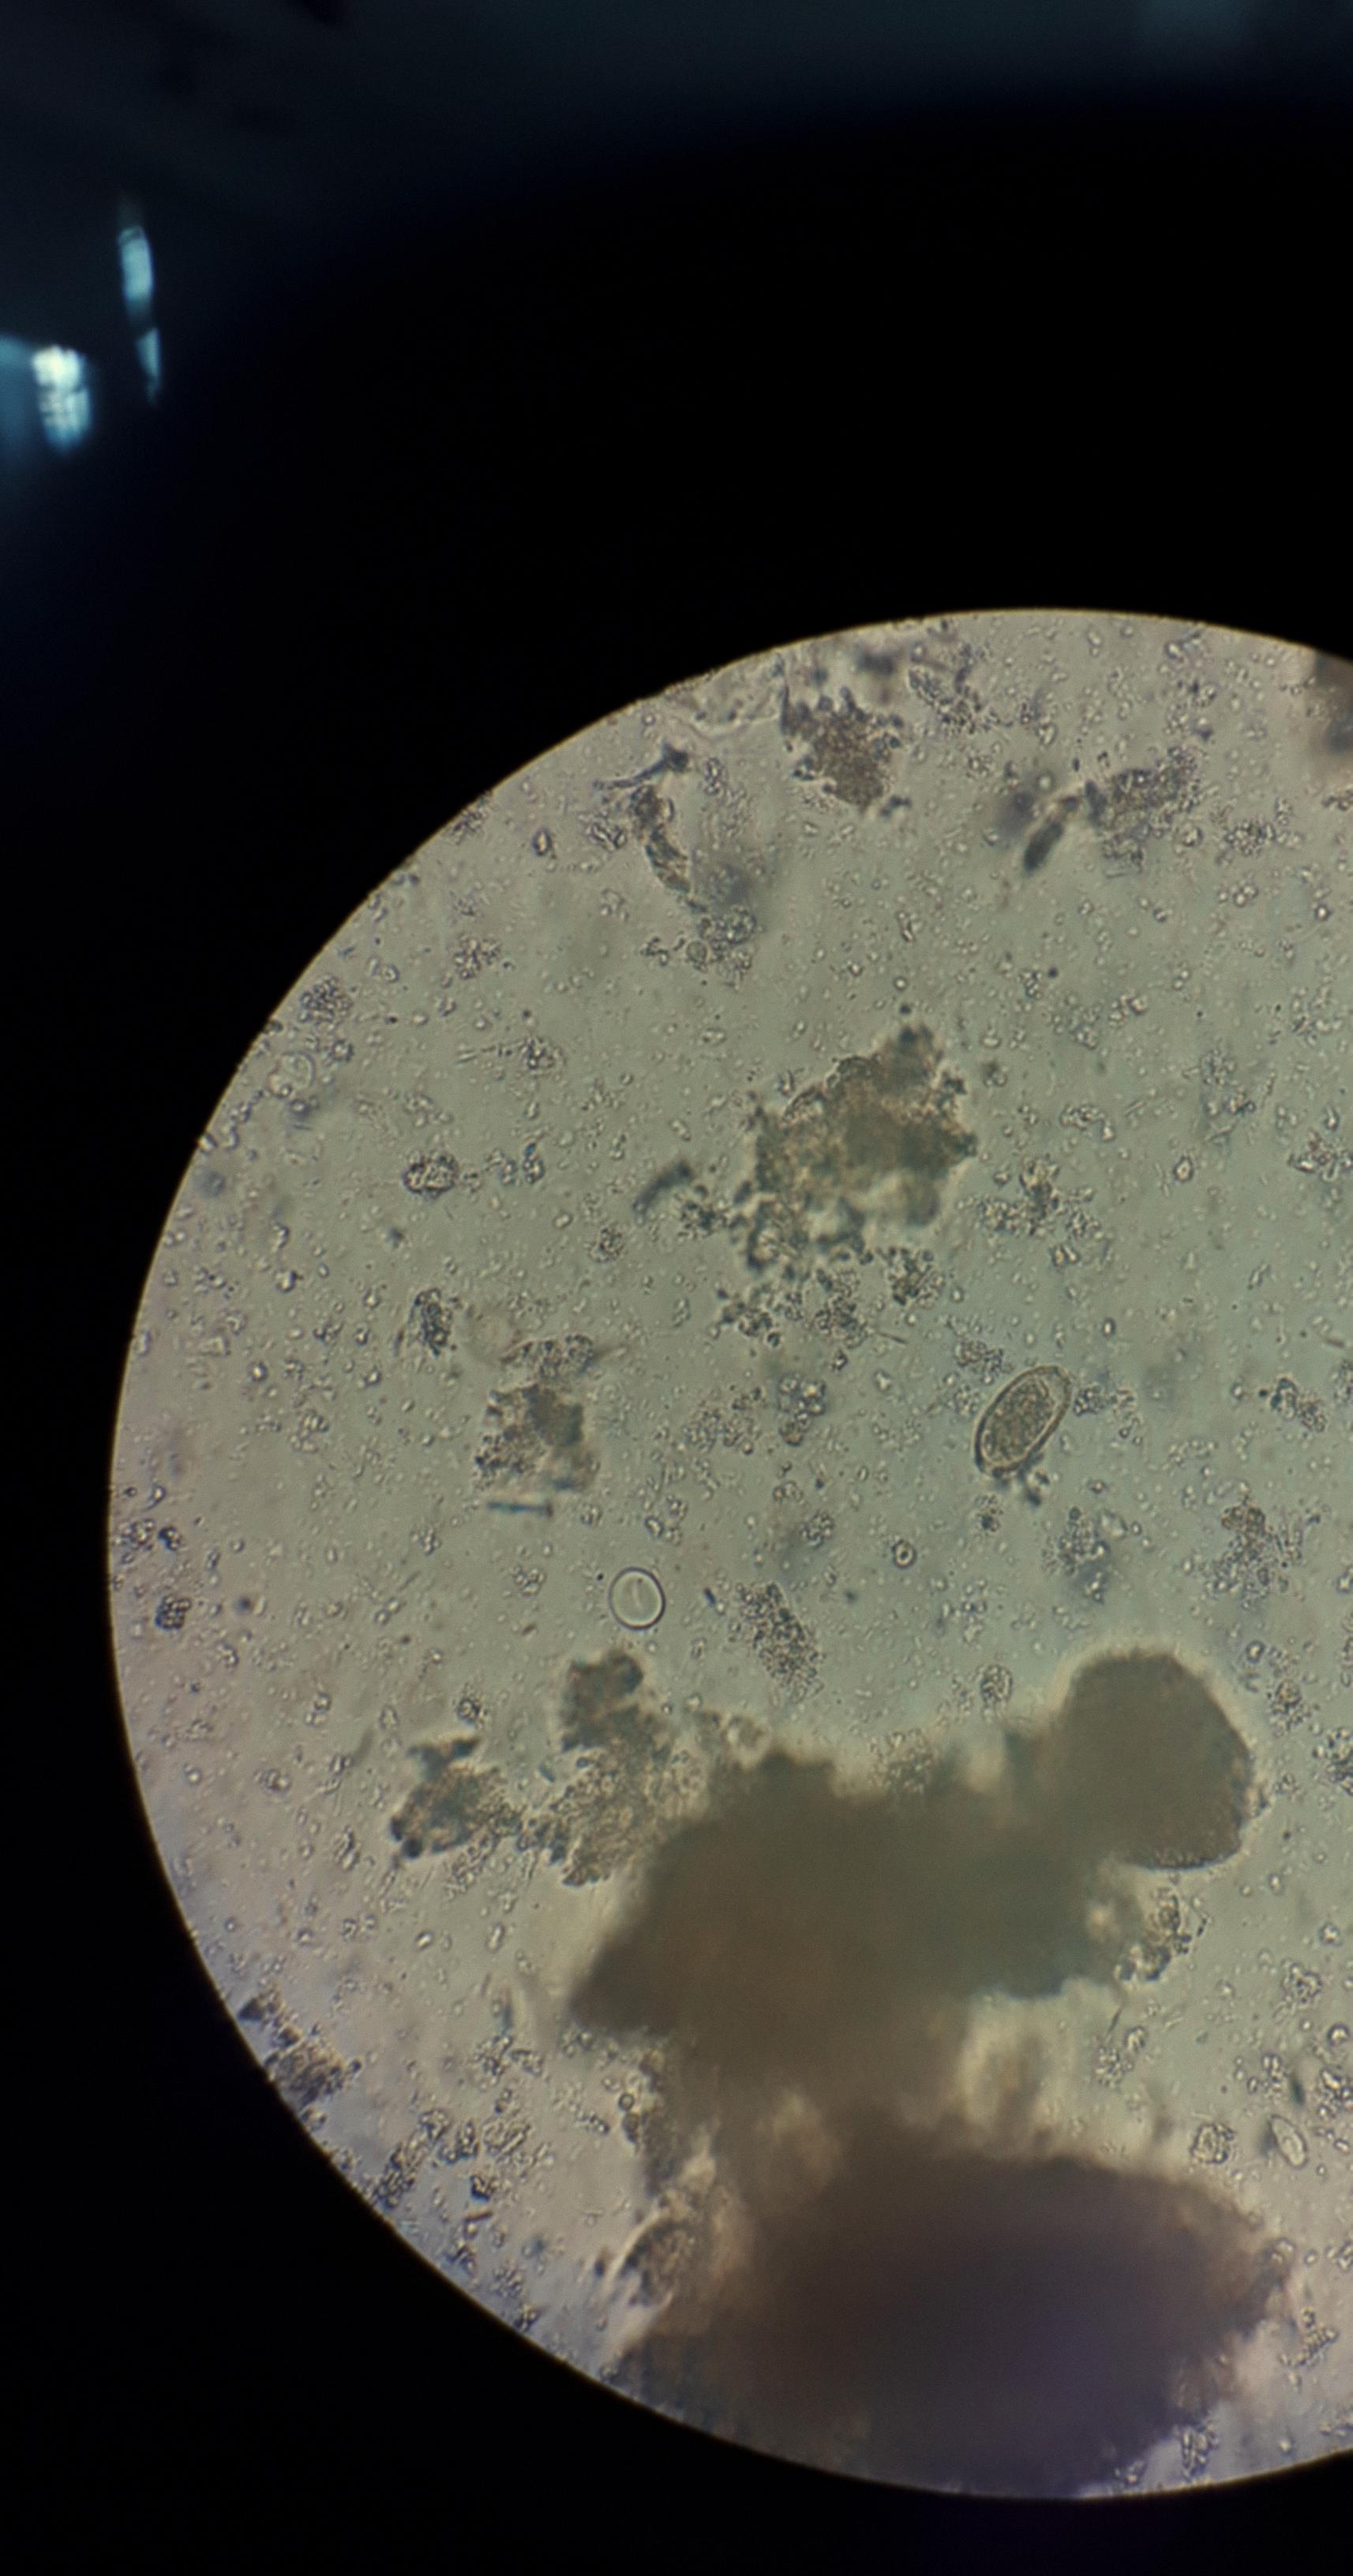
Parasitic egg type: Capillaria philippinensis